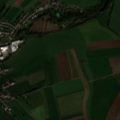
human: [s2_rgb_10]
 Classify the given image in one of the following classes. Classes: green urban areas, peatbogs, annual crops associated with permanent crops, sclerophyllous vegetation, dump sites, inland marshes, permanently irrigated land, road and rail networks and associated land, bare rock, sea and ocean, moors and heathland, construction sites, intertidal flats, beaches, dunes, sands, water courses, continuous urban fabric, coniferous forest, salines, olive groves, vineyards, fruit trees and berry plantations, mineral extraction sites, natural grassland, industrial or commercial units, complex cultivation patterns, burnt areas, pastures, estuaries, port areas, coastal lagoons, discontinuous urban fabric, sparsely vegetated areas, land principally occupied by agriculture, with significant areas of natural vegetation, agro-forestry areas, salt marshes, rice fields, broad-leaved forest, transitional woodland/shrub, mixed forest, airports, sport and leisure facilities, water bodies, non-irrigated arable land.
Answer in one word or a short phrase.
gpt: discontinuous urban fabric, non-irrigated arable land, pastures, complex cultivation patterns, broad-leaved forest